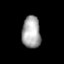
Tissue: lung
Cell type: Endothelial cells
Senescence score: 0.5757
Nuclear area (px): 579
Mean DAPI intensity: 168.18